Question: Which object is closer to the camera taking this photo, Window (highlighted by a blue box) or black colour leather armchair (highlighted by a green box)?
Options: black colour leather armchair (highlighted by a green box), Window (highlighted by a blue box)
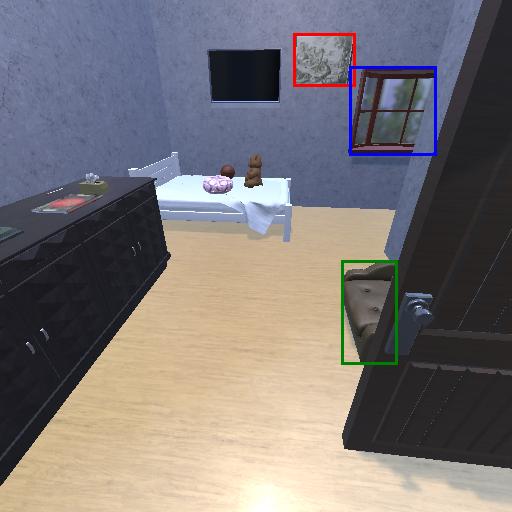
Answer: black colour leather armchair (highlighted by a green box)